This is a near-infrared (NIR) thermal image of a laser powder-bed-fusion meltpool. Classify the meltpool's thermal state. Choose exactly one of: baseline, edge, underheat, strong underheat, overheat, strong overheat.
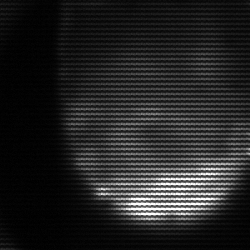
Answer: edge